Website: bh-photo
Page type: billing-address
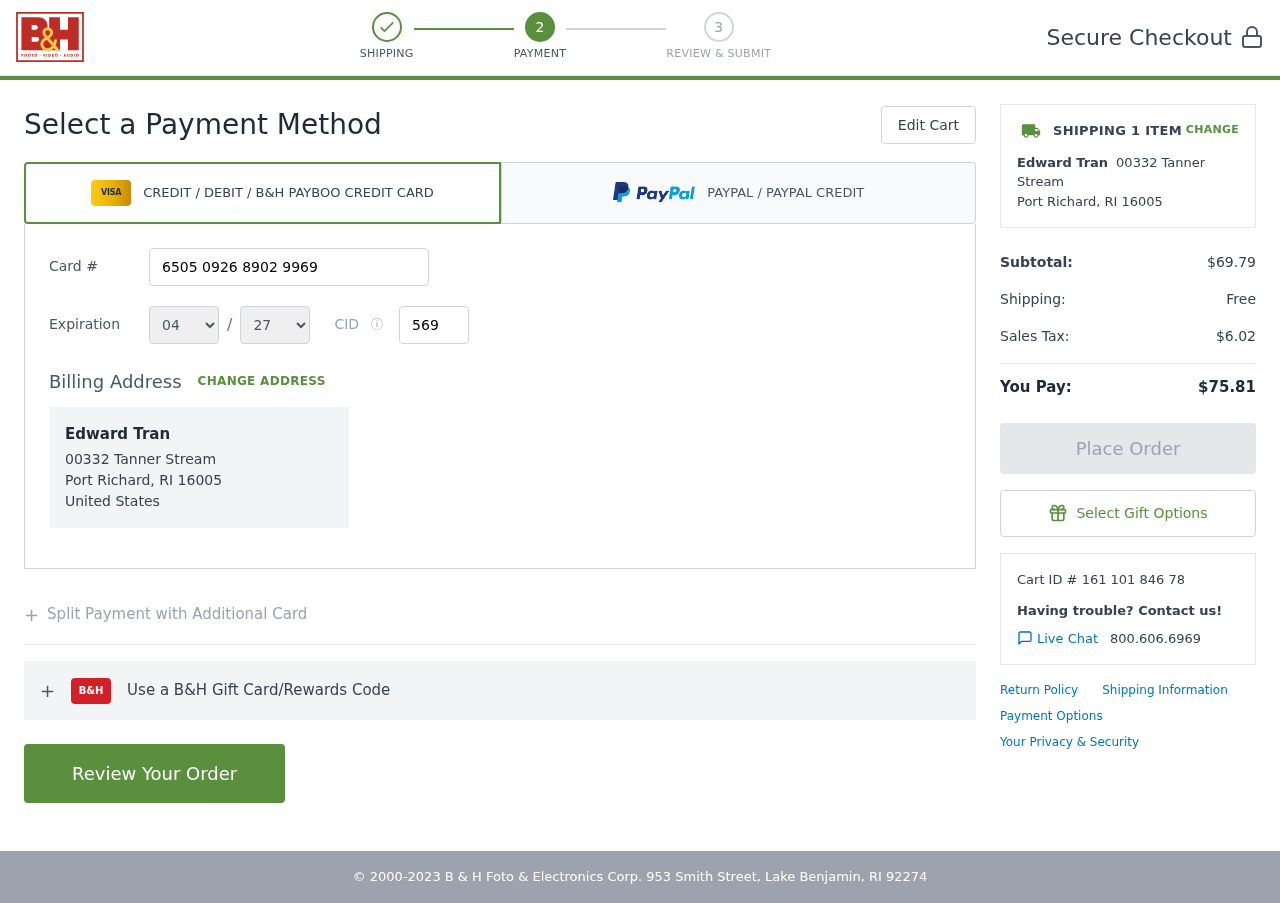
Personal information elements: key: PII_CARD_CVV
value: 569
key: PII_CARD_EXPIRY_MONTH
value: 04
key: PII_CARD_EXPIRY_YEAR
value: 27
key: PII_CARD_NUMBER
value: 6505 0926 8902 9969
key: PII_CITY_STATE_ZIP
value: Port Richard, RI 16005
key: PII_COUNTRY
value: United States
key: PII_FULLNAME
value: Edward Tran
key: PII_STREET
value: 00332 Tanner Stream
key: PII_FULLNAME2
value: Edward Tran
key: PII_STREET2
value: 00332 Tanner Stream
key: PII_CITY_STATE_ZIP2
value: Port Richard, RI 16005
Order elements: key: ORDER_NUM_ITEMS
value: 1
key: ORDER_SUBTOTAL
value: $69.79
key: ORDER_SHIPPING_COST
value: Free
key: ORDER_TAX
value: $6.02
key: ORDER_TOTAL
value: $75.81
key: ORDER_ID
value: Cart ID # 161 101 846 78